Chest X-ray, PA view. Patient: 43 years old, sex F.
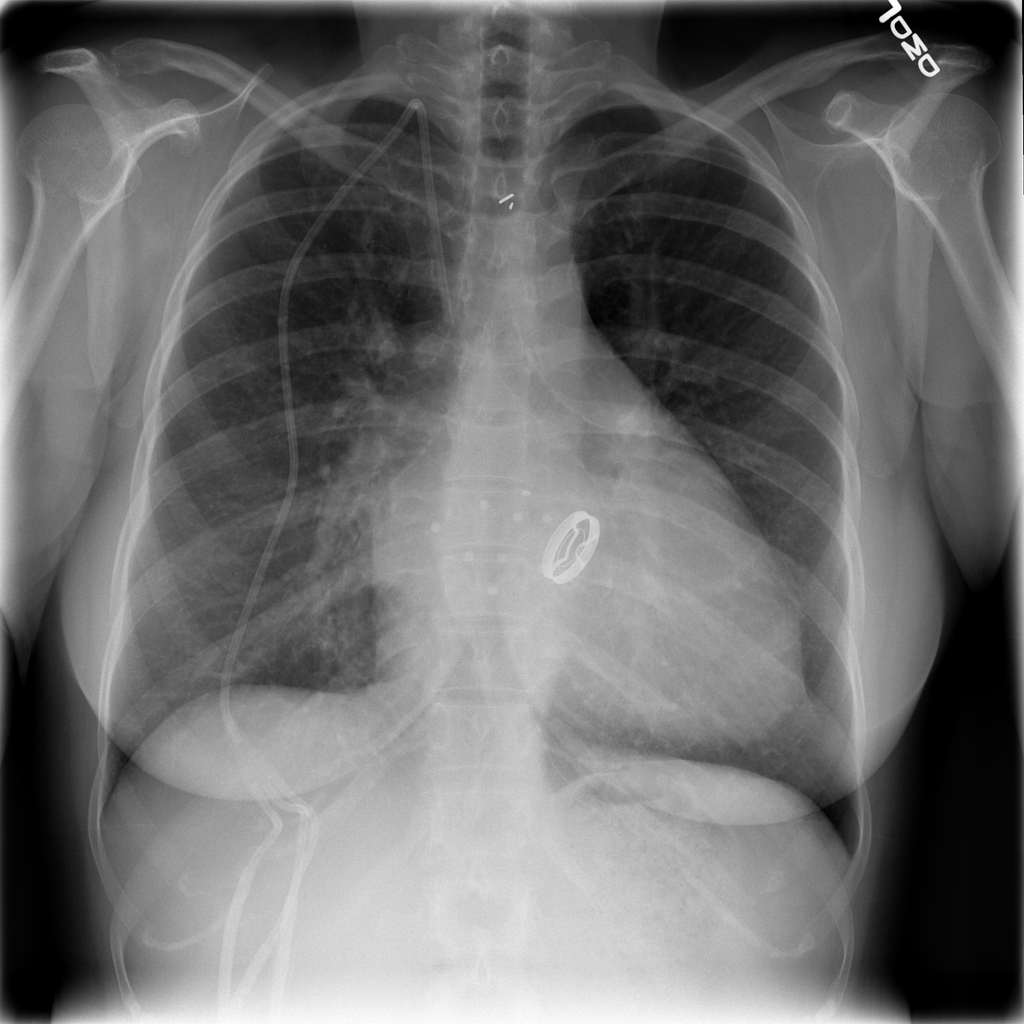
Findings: Cardiomegaly, Effusion, Infiltration